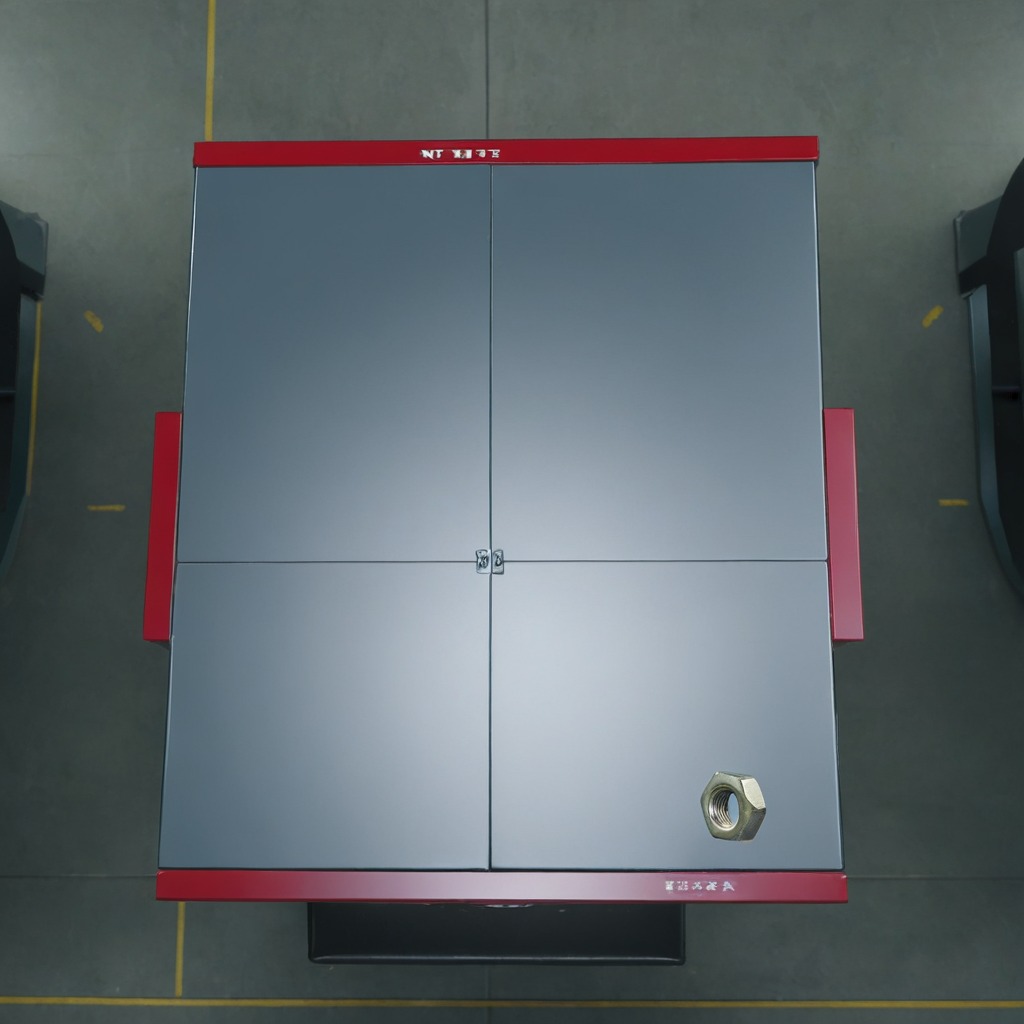
A metal nut is lying on the toolbox surface in an airplane hangar workshop.